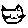
Label: cat